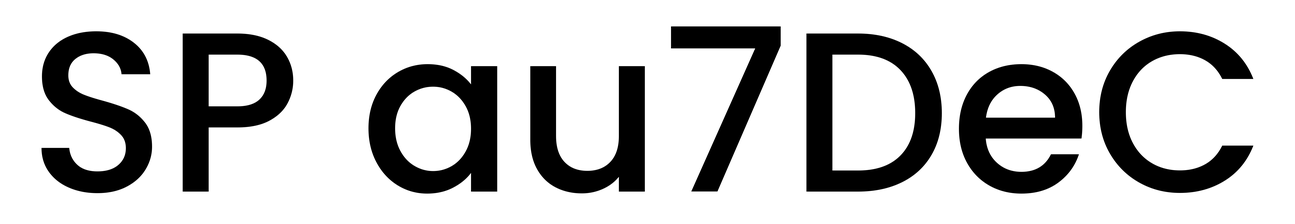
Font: Poppins-Medium